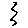
Label: zigzag